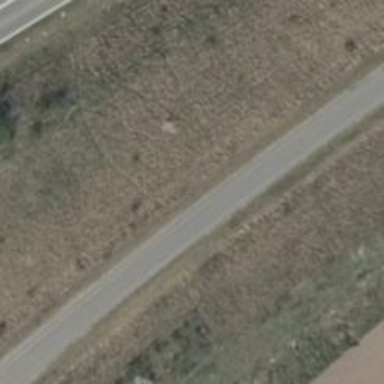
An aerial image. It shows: Service road with asphalt surface. The tracktype is grade1.